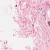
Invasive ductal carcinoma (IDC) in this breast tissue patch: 0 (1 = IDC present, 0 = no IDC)